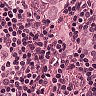
Metastatic tissue present: yes